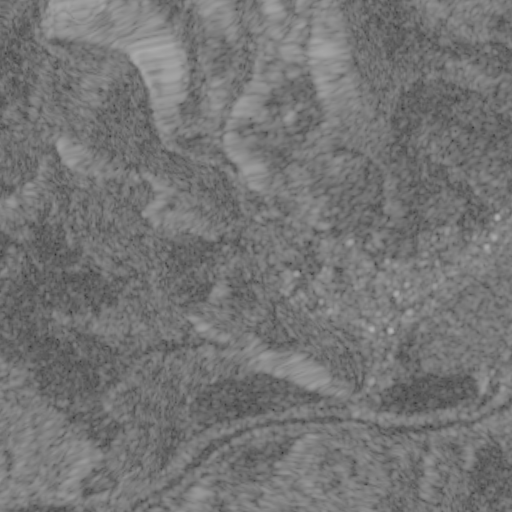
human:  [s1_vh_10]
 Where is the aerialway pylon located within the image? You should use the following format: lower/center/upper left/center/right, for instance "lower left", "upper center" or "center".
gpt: The aerialway pylon is located in the upper left of the image.
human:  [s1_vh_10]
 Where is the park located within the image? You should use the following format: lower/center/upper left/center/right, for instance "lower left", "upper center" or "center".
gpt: The park is located in the lower right of the image.
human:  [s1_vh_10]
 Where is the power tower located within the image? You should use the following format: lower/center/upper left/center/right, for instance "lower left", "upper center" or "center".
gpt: The power tower is located in the lower right of the image.
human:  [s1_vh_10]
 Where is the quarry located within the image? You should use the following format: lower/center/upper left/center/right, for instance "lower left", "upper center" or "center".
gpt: The quarry is located in the lower left of the image.
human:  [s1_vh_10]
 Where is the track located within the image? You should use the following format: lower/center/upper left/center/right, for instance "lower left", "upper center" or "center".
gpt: There is no track in the image.

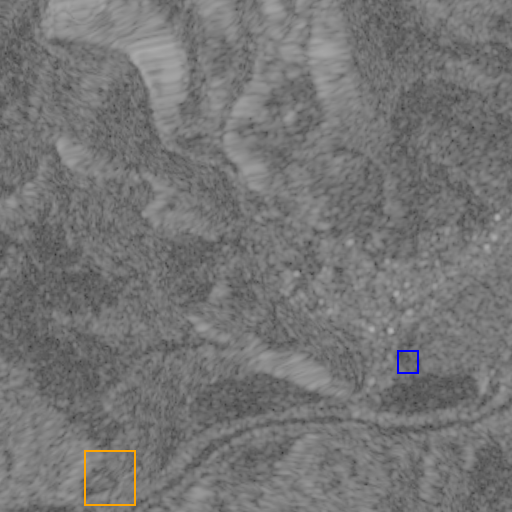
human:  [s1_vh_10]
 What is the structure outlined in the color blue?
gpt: The structure outlined in blue is a park.
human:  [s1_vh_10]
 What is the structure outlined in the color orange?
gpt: The structure outlined in orange is a quarry.
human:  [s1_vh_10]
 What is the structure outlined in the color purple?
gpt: There is no purple outline.